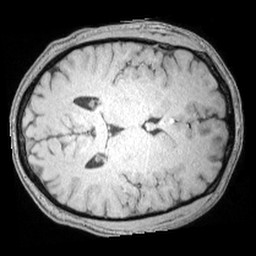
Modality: T1w
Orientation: axial
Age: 28
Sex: male